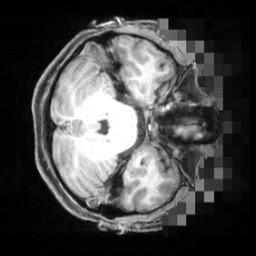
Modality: T1w
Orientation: axial
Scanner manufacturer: siemens
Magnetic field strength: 3 T
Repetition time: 2.55 s